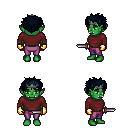
a pixel art fantasy rpg character, female body template, orc, green skin, maroon long-sleeve shirt, magenta pants, raven bedhead hairstyle, iron tiara, gold gloves, dagger, four views (front, back, left, right), 2x2 character sprite sheet, small pixel art, hard edges, no anti-aliasing